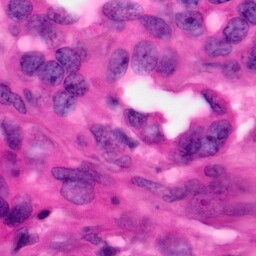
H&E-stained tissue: Pancreatic